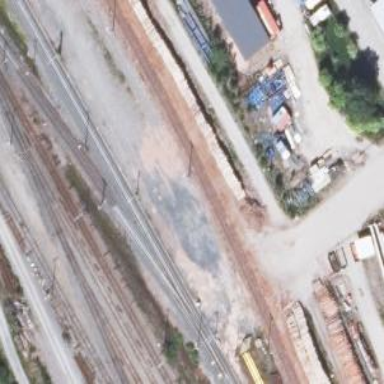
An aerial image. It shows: Abandoned railway siding.